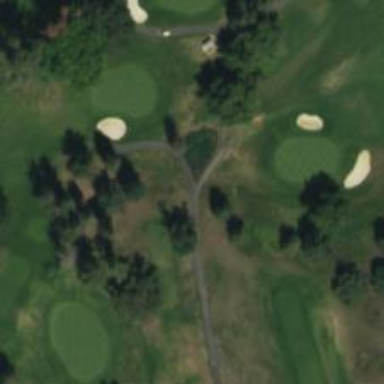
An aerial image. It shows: Service road used as golf cart path.